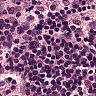
Metastatic tissue present: no